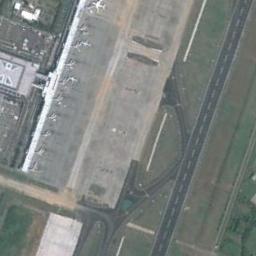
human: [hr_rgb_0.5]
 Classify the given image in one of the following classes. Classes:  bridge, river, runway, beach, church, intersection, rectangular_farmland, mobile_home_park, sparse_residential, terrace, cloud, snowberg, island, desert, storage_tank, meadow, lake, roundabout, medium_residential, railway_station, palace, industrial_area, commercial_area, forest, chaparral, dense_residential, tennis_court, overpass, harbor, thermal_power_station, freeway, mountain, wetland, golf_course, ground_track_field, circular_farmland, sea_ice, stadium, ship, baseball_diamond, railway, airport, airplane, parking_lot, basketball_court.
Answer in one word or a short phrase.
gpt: airport